Interaction volume radius: 10 \u00c5
Interaction volume height: 15 \u00c5
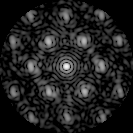
Disorder parameter: 0.4261